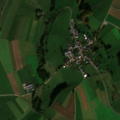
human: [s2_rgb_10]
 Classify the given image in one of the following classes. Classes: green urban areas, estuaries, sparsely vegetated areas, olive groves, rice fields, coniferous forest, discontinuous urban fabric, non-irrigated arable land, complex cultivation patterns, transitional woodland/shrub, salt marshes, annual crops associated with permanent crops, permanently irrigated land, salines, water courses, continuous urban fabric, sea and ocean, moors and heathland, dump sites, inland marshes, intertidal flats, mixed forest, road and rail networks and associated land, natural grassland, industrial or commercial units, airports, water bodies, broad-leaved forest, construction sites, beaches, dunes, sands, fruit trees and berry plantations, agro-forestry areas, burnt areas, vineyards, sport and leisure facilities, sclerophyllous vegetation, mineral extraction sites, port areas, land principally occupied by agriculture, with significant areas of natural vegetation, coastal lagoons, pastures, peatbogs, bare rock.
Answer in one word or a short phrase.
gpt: non-irrigated arable land, pastures, land principally occupied by agriculture, with significant areas of natural vegetation